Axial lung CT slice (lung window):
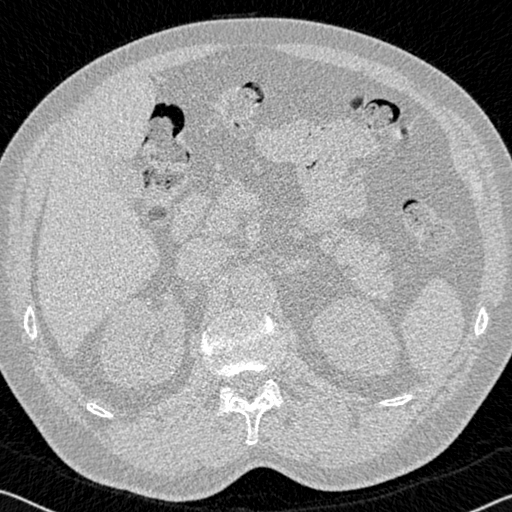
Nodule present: no